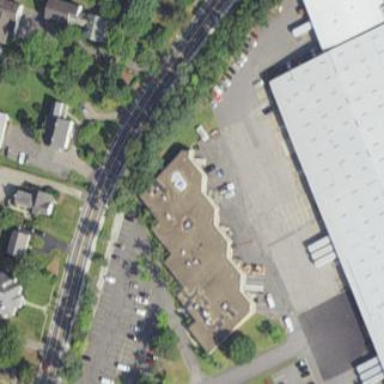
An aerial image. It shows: Retail building.